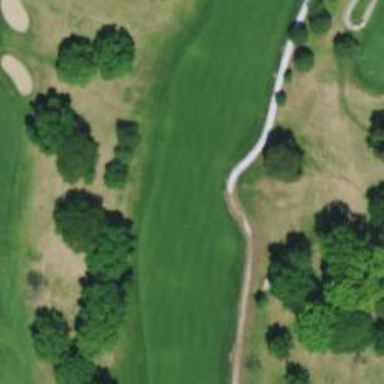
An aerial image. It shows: Golf hole.